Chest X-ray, PA view. Patient: 54 years old, sex F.
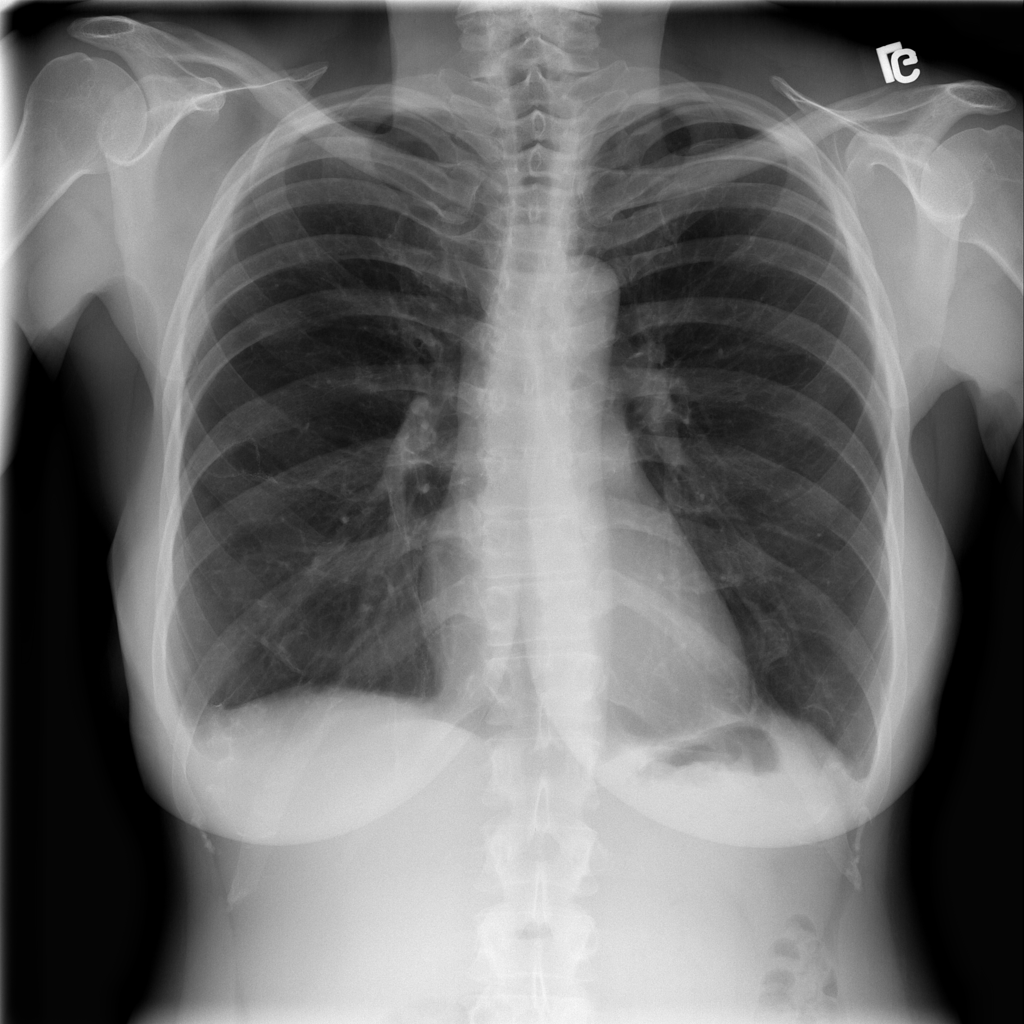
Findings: Infiltration, Pneumothorax